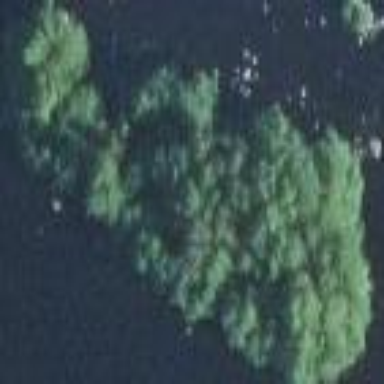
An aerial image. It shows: Islet.